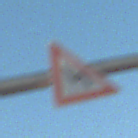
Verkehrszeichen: DoppelkurveZunaechstLinks
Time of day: SunriseSunset
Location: Outdoor (Nature)
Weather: Clear
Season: NotSpecified
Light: Natural